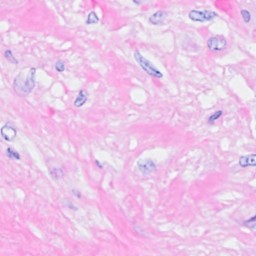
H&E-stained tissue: Breast